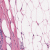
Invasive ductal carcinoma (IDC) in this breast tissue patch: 0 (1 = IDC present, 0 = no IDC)